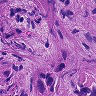
Metastatic tissue present: yes